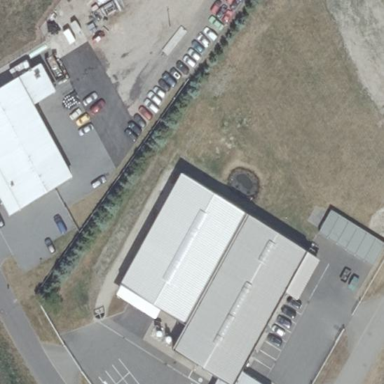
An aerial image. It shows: Metal fence surrounding industrial area.